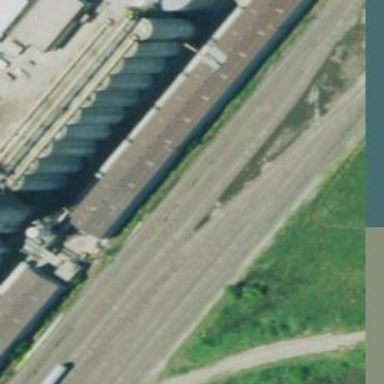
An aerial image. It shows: Rail spur service.